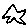
Label: star